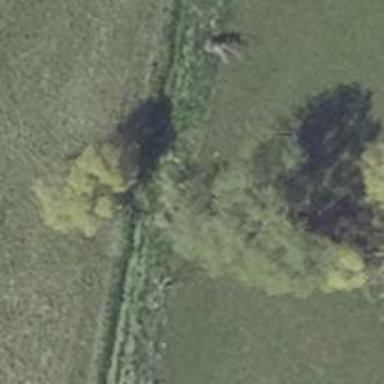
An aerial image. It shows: Deciduous broadleaved tree.